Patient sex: M
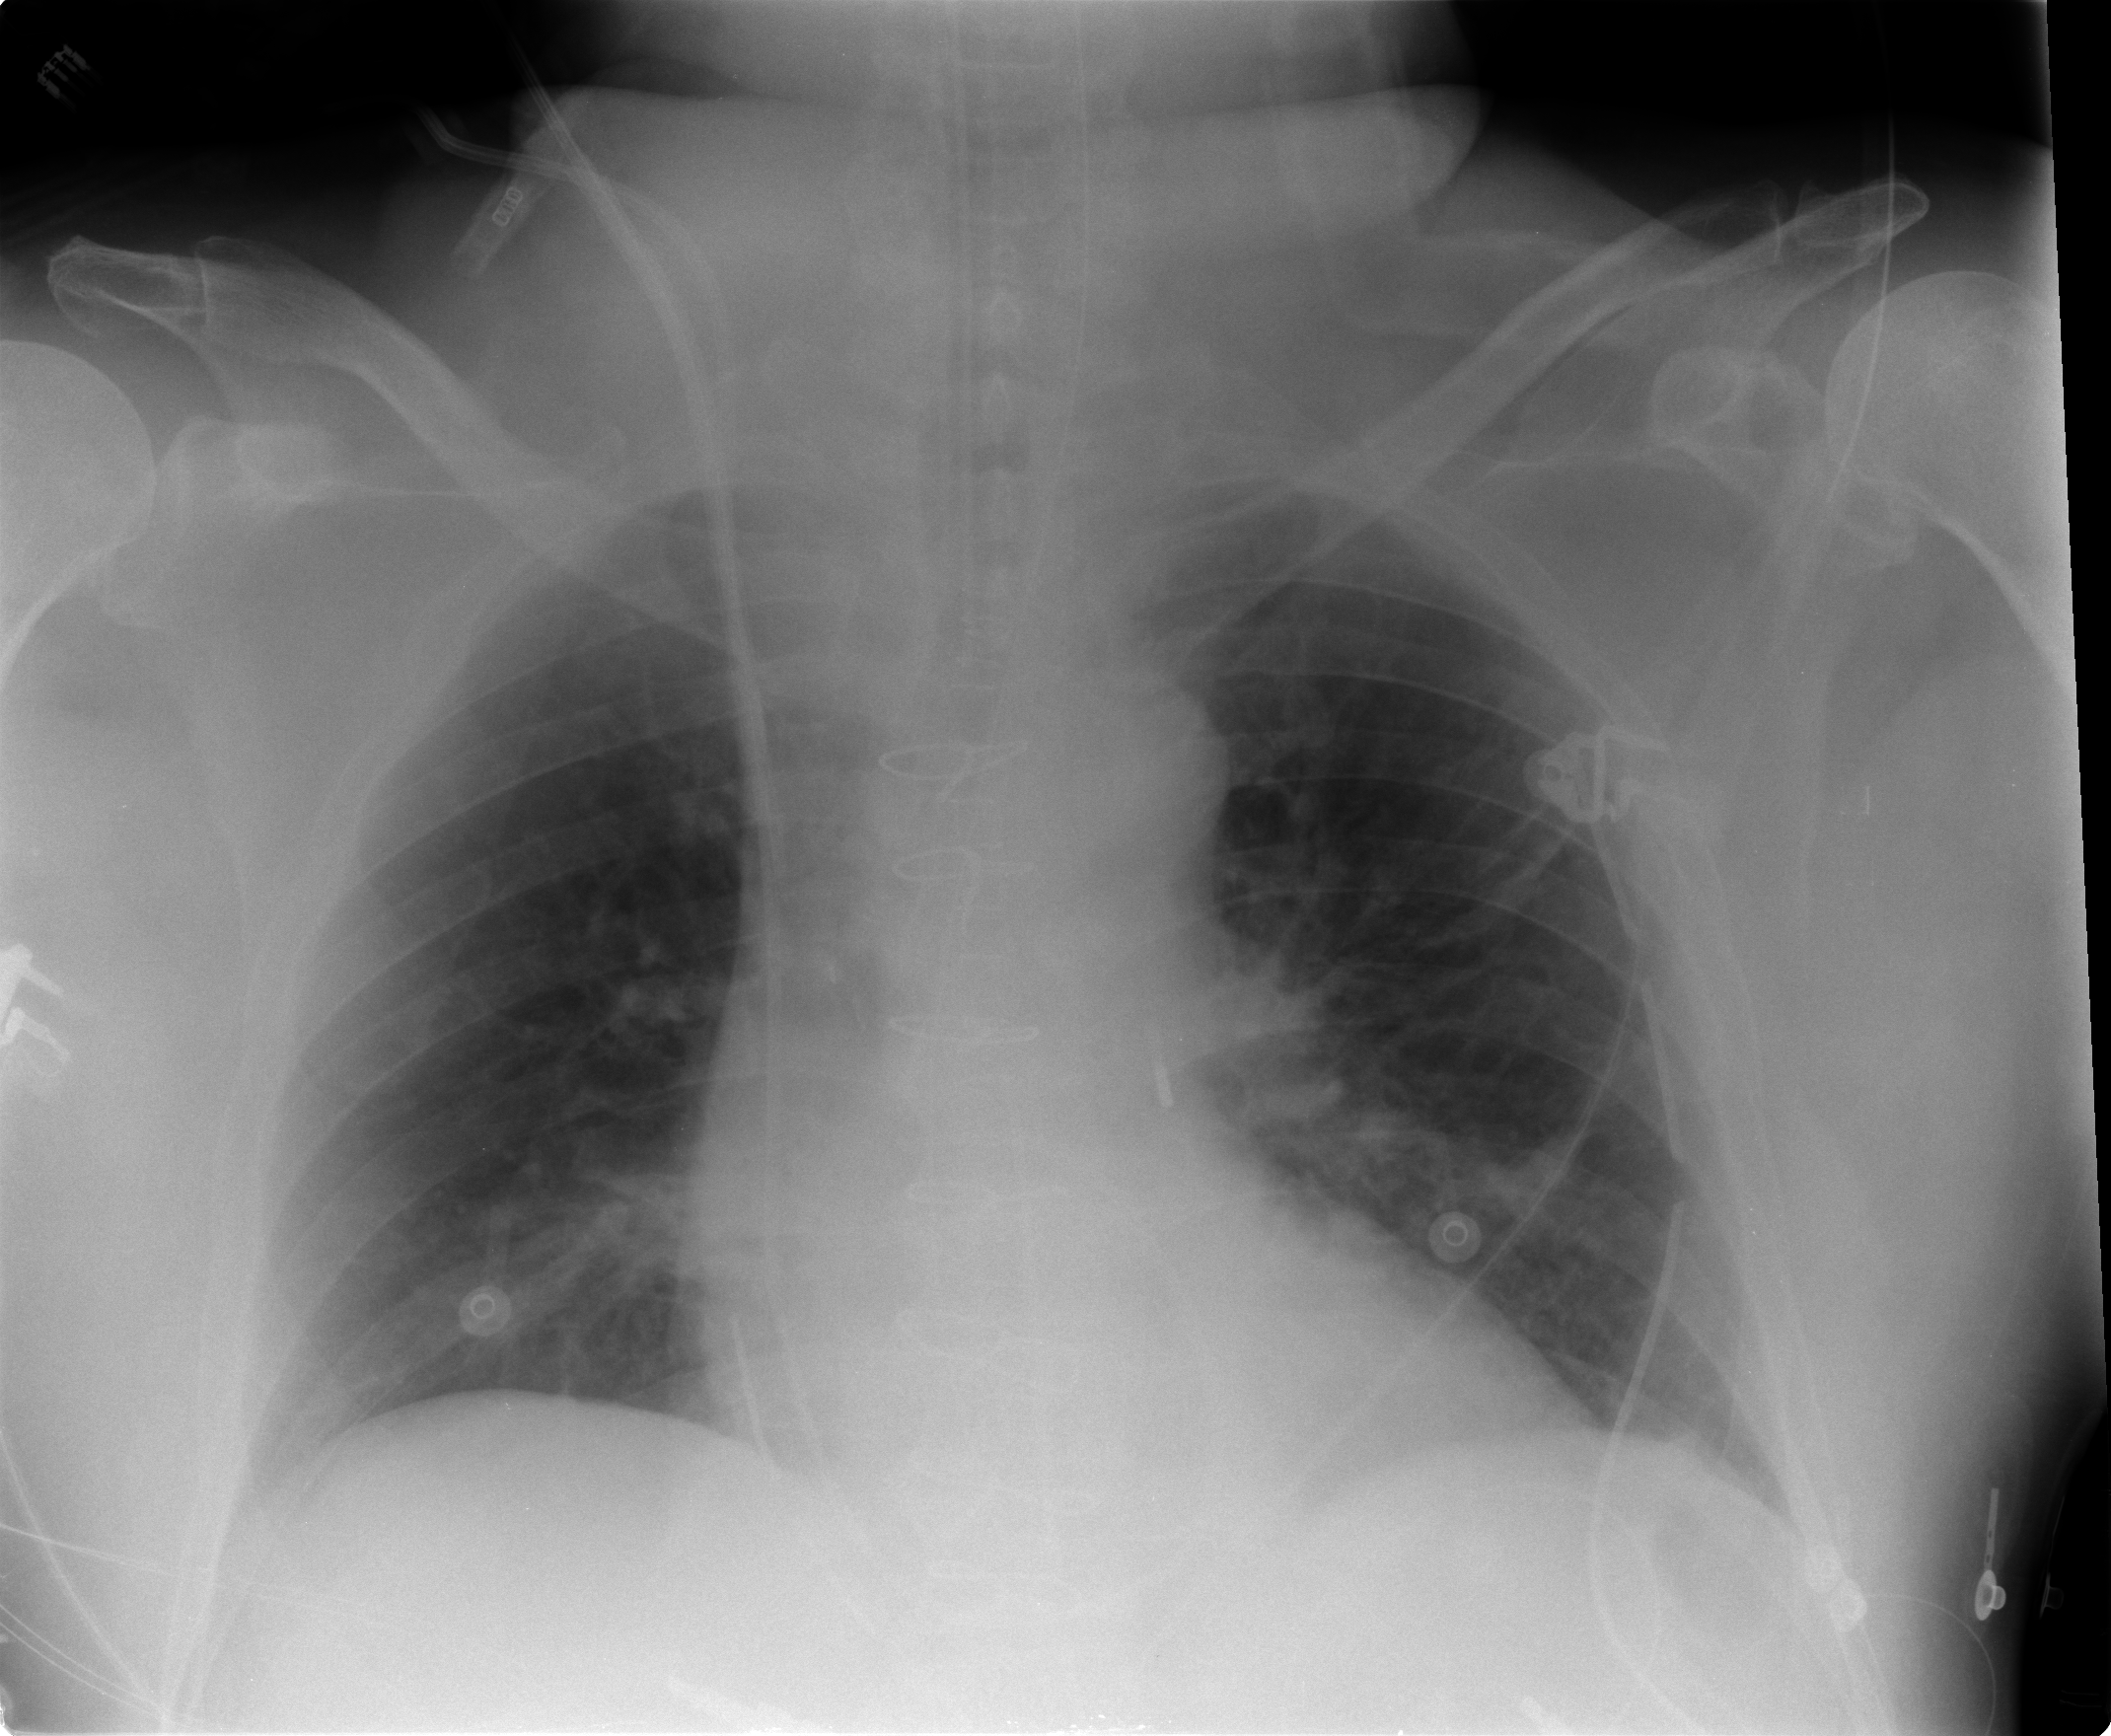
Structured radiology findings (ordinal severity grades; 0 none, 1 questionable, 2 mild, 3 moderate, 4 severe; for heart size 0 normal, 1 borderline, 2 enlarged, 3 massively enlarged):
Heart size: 2
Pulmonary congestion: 0
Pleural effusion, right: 0
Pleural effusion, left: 0
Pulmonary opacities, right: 0
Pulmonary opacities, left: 0
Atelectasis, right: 1
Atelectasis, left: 1